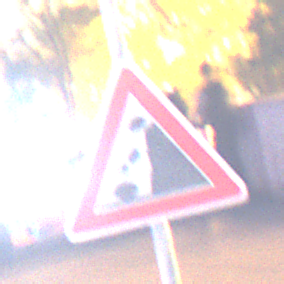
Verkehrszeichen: SteinschlagRechts
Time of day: Night
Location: Outdoor (Urban)
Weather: PartlyCloudy
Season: NotSpecified
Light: Natural